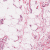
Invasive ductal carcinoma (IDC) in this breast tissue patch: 0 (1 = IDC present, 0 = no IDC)